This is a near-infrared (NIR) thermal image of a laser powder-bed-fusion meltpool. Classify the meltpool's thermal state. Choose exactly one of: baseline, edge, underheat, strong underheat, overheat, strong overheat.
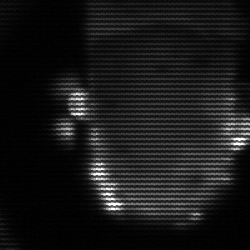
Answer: baseline